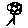
Label: flower